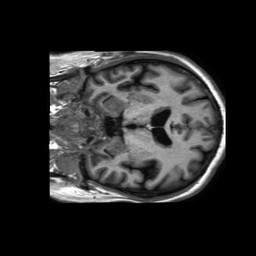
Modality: T1w
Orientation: coronal
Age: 51
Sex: male
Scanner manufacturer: philips
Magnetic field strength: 1.5 T
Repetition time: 0.008307 s
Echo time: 0.003809 s